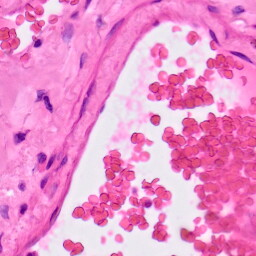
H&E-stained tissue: Lung